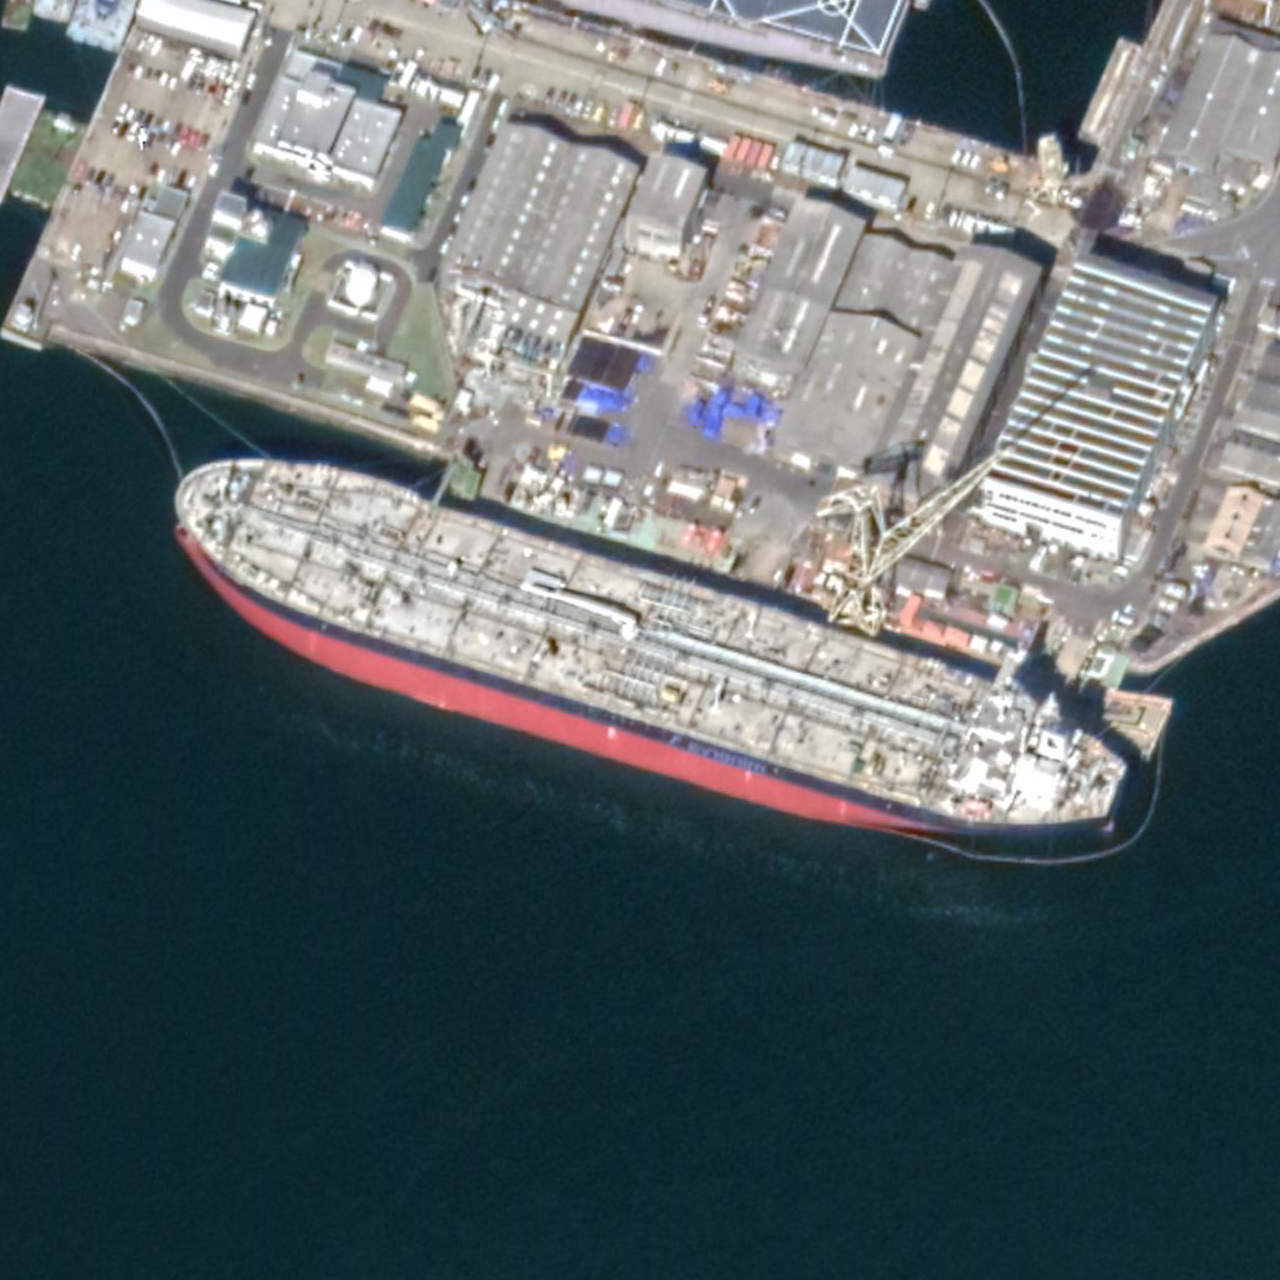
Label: civil